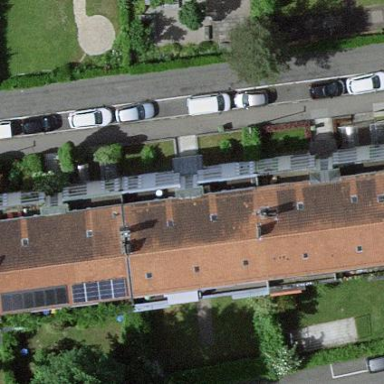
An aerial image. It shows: Hipped roof apartment building.